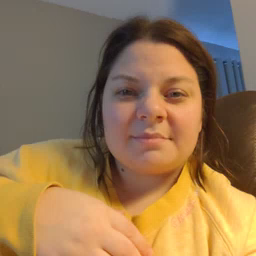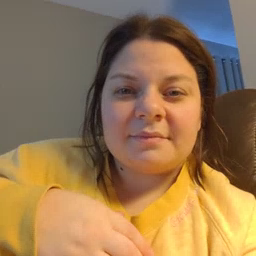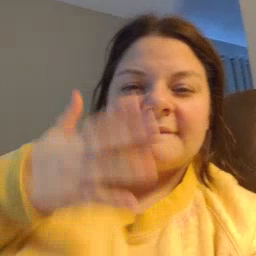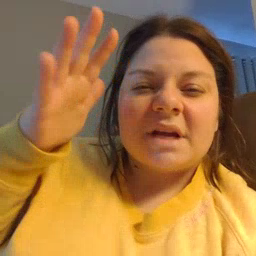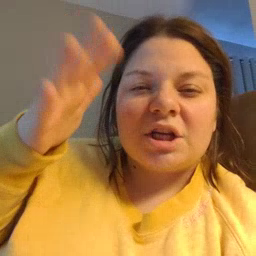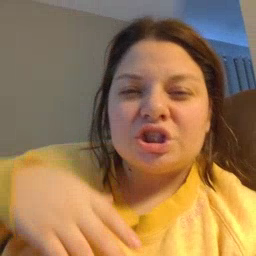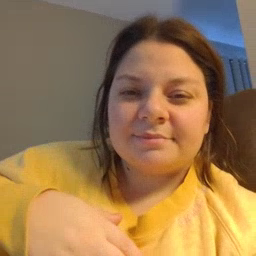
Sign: finish